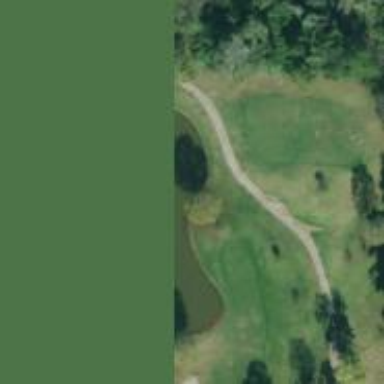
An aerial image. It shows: Picturesque scene of golf course with lateral water hazard.